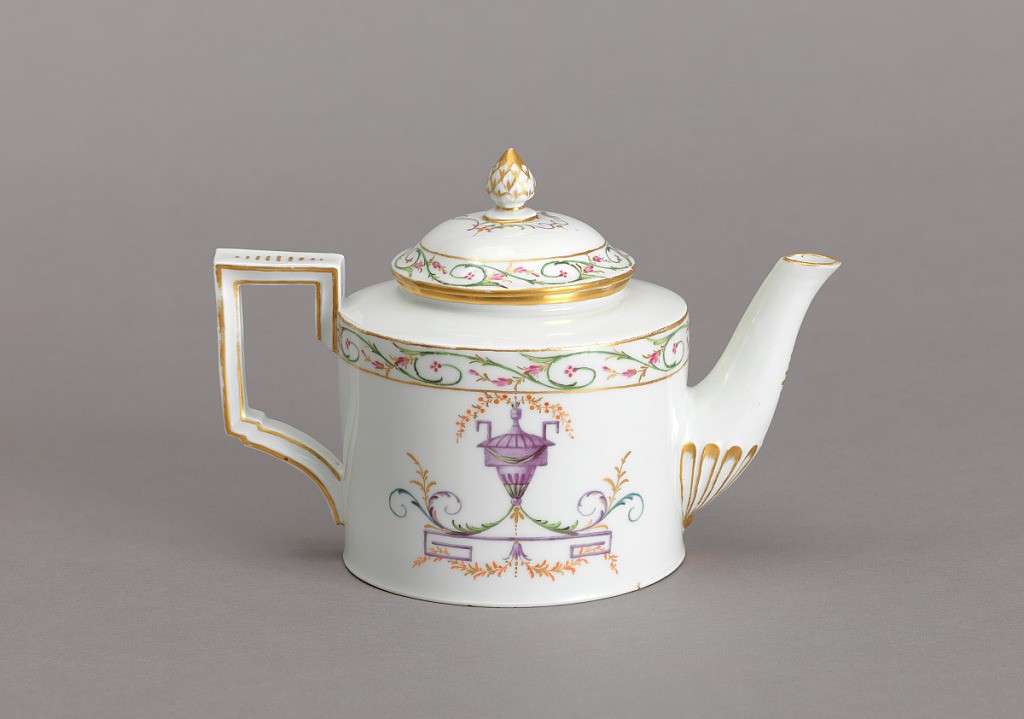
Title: Teapot with Urn Pattern
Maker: Fürstenberg Porcelain Manufactory, German, established 1747
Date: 1780–1800
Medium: hard paste porcelain, vitreous enamel, gold
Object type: teapot
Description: Cylindrical, slightly outcurved spout, rectangular strap handle, slightly domed cover with pineapple finial. Decoration, in pale colors, of an urn with foliate rinceaux, and bands of foliage in color and gilding. Bottom unglazed.